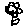
Label: flower